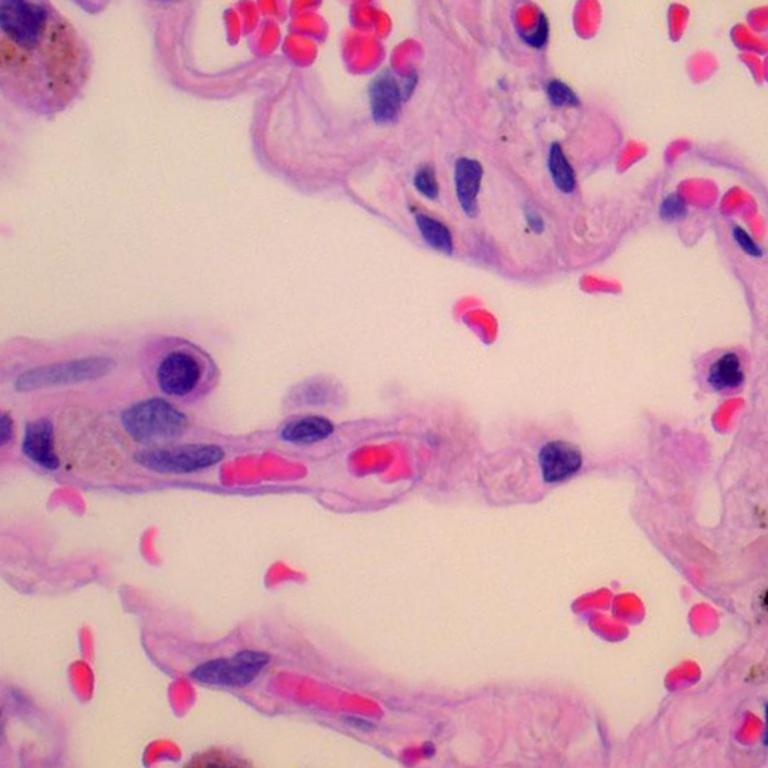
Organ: lung
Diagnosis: benign